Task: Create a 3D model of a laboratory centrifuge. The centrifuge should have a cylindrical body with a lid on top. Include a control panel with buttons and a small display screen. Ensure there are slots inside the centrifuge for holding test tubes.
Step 566:
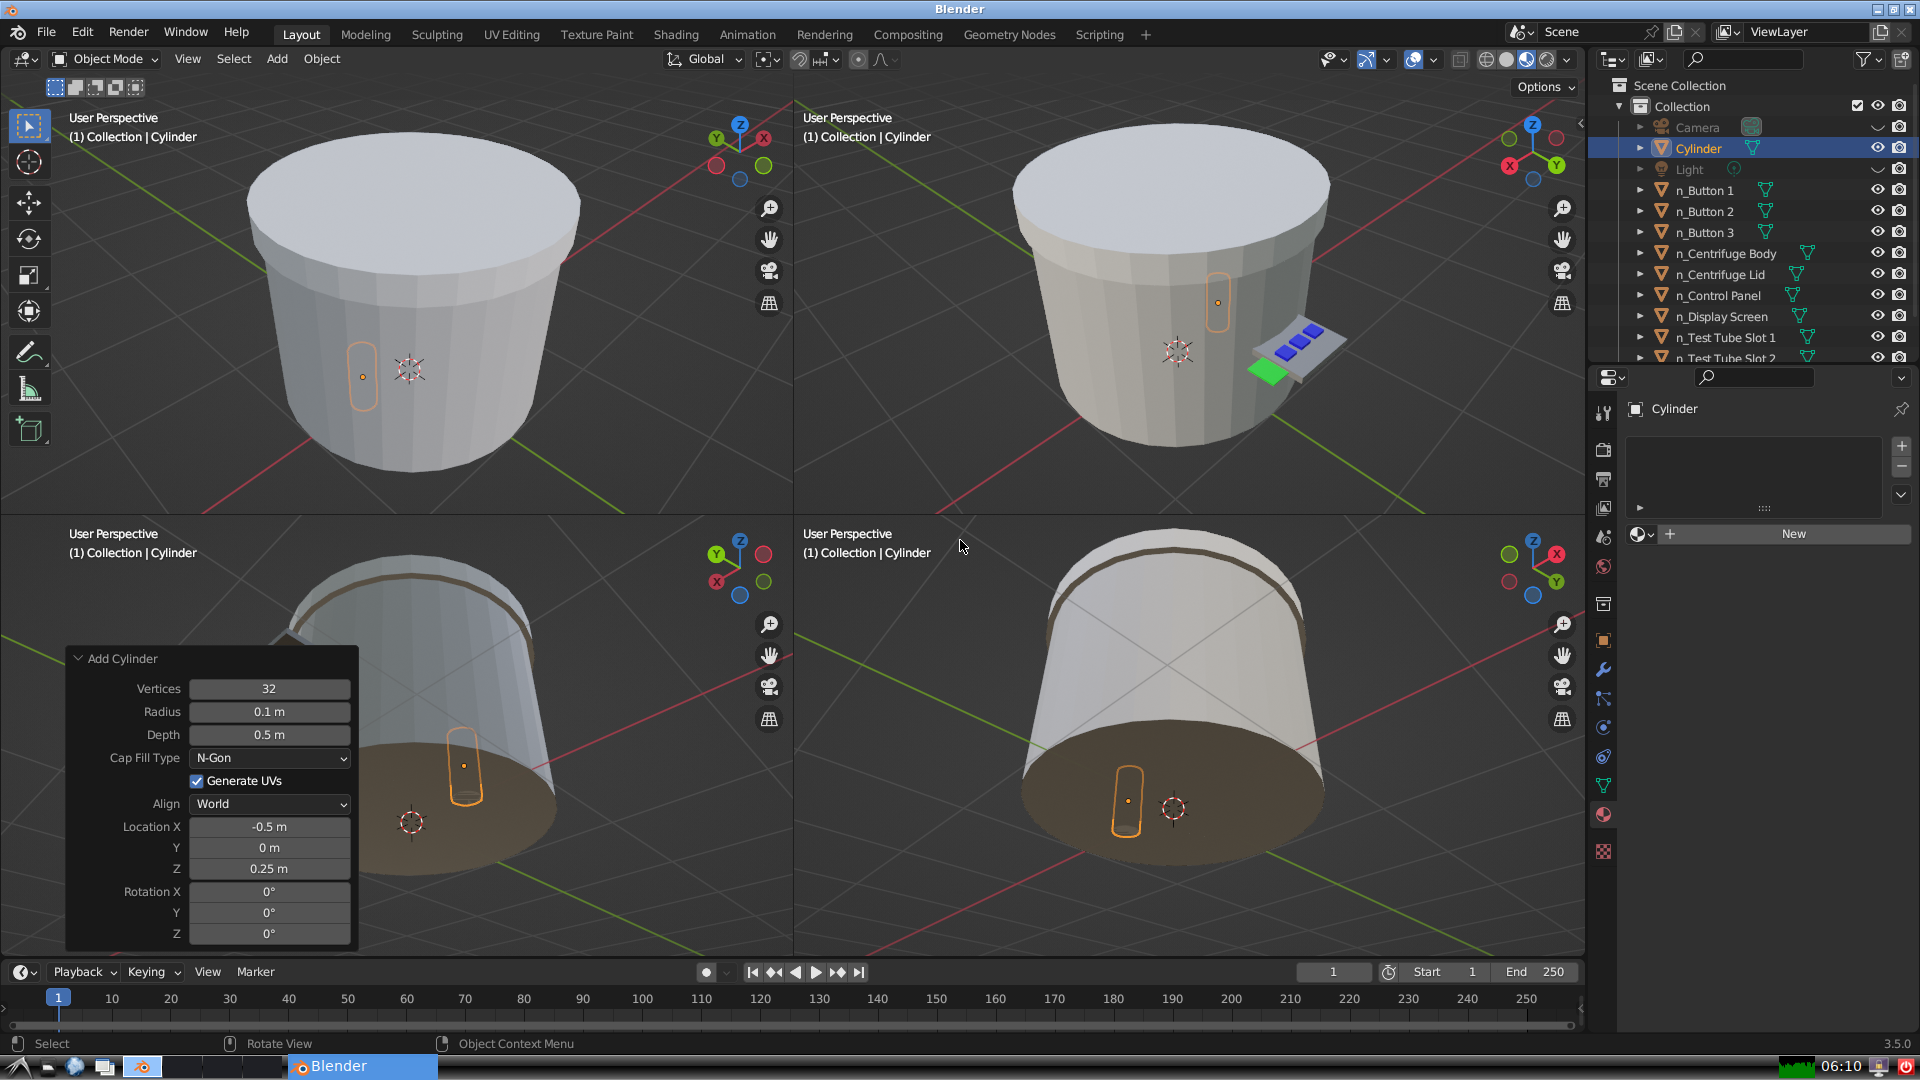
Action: {"mouse_move": [1608, 631]}